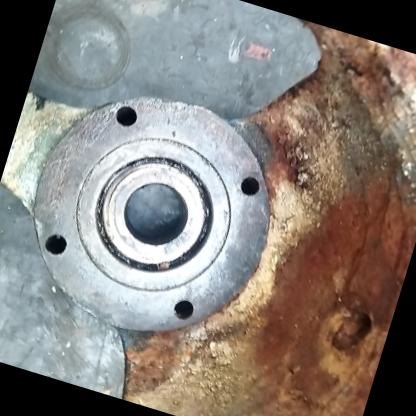
Klasa: inne